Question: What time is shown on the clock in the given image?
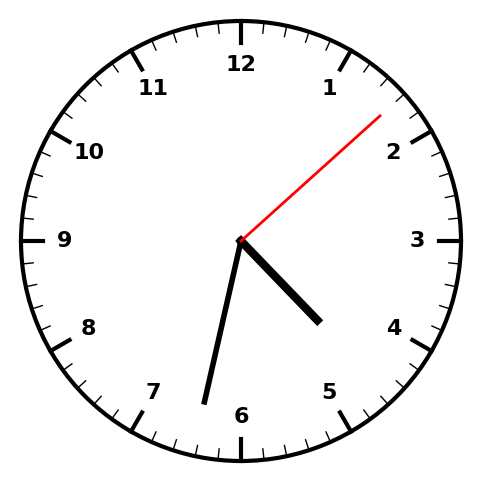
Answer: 04:32:08